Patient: sex M, age 64
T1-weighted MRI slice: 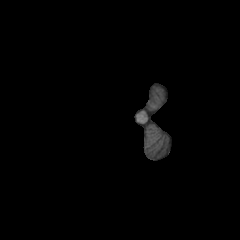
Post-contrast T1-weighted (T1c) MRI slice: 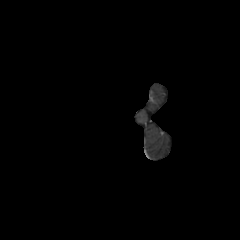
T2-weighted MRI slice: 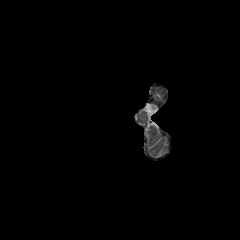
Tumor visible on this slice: no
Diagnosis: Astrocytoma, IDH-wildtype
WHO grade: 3